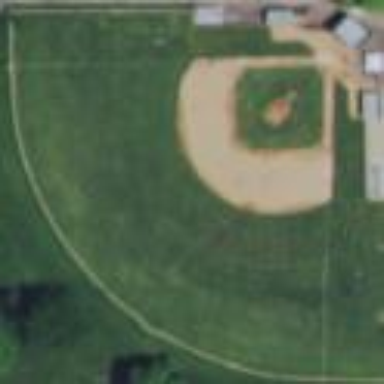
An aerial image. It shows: Baseball pitch for leisure and sports activities.